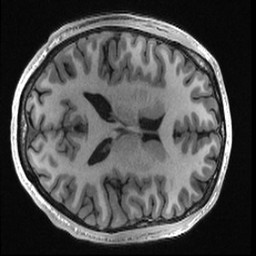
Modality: T1w
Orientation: axial